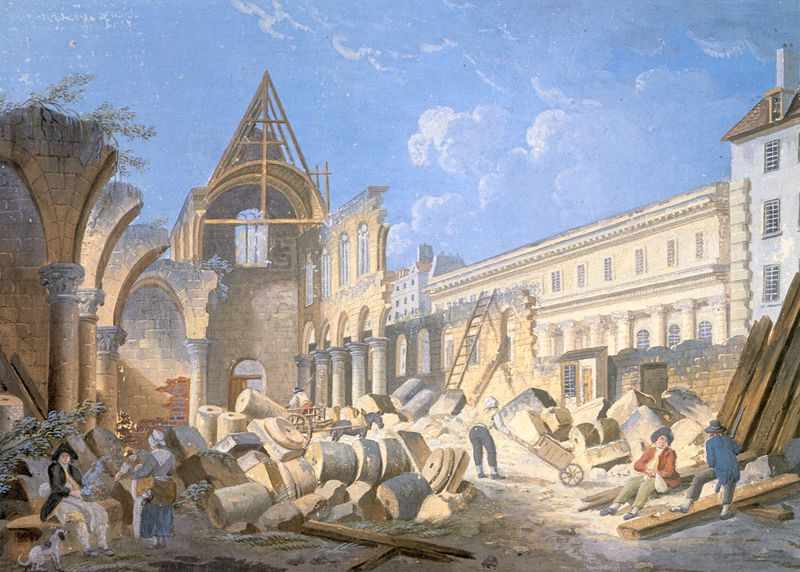
Titel: Démolition des Cordeliers, Abriß der Franziskanerkirche
Künstler: Pierre Antoine Demachy
Standort: Paris
Institution: Musée Carnavalet
Schlagwörter: blau, felsen, gemälde, himmel, mann, schatten, schlaf, weiß, wolken, frauen, gelb, menschen, ocker, sitzen, stadt, braun, fenster, frau, grau, hell, holz, hut, licht, männer, straße, säule, säulen, dach, gebäude, gras, haus, hund, rot, wolke, beige, wand, architektur, mensch, stein, steine, bild, öl, häuser, hütte, kirche, sonne, boden, kind, mutter, pflanzen, bauern, kamin, karren, pferd, turm, schürze, magd, schiff, bogen, fassade, giebel, mauer, geröll, latten, pause, arbeiter, figuren, karre, rad, schubkarre, schubkarren, schutt, wagen, romantik, krieg, leiter, querformat, trümmer, unglück, zerstörung, detail, brun, homme, vert, balken, bretter, nazarener, halle, bögen, ruine, gerüst, gewölbe, offen, palast, mauerwerk, abbruch, leinwand, dachstuhl, napoleon, ruinen, topografie, arkaden, kapitelle, kathedrale, fries, rustika, gesims, mittelschiff, handwerker, bewachsen, obergaden, seitenschiff, mauern, chien, ionisch, leid, romanik, vue, assis, unkraut, zerstört, femme, korinthisch, deutschrömer, ciel, paysage, peinture, bau, cheval, manschen, paysan, azur, antique, revolution, bauen, ville, vergangenheit, basilika, abriss, gebälk, rekonstruktion, bleu, pierre, pierres, klauen, unordnung, aufbau, baustelle, colonne, aufriss, enfant, fenêtre, basen, seitenschiffe, fragmente, architecture, colonnes, dessin, spolien, kirchenbau, turn, nuage, nuages, eglise, palais, biedermaier, rochers, bauhütte, wiederaufbau, bauarbeiter, chantier, mur, einsturz, allemagne, stizen, cathédrale, antiquite, säulöen, guerre, hommes, hochwand, verwittert, kirchenruine, pferdekarren, ouvriers, khaos, peuple, schlossbau, enttäuschung, planche, personnes, säulentrommeln, aufräumen, abtransport, charette, construction, travaux, murs, bruchstücke, eingestürzt, säuelen, poutre, ruines, destruction, ouvrier, ruinr, säulenscheiben, vandalisme, vorgefertigt, catastrophe, personnage, handkarre, kaare, verwertung, chevet, 1790, bâtiments, échelle, bauleute, dchubkarre, lierre, ruins, abbaye, brouette, poutres, blocs, charpente, debrit, debris, gravats, échellle, tambour, maçon, bariques, fassades